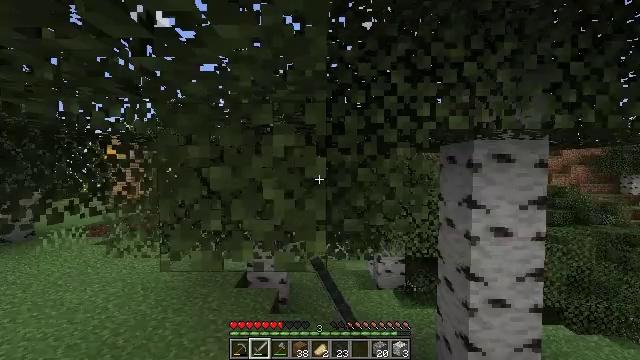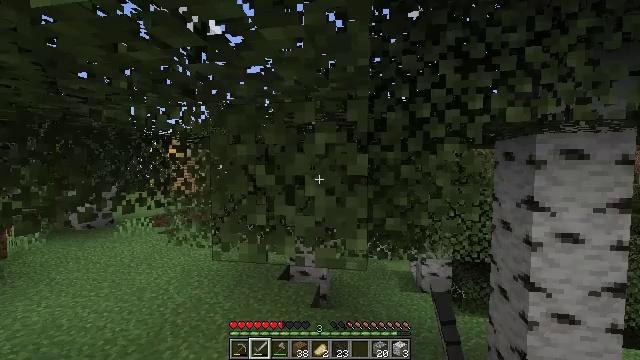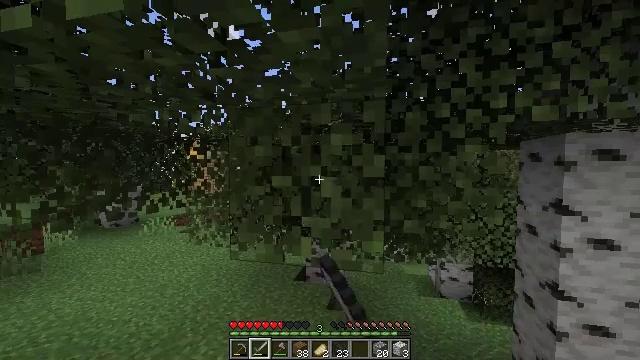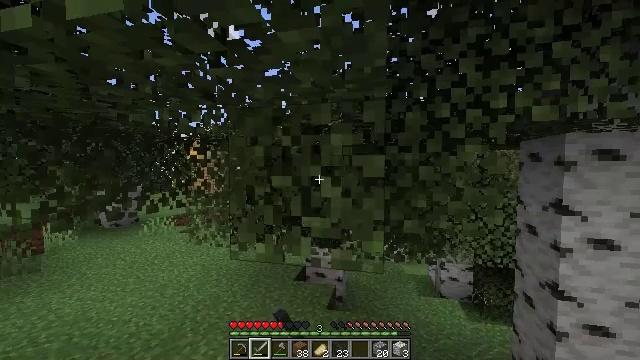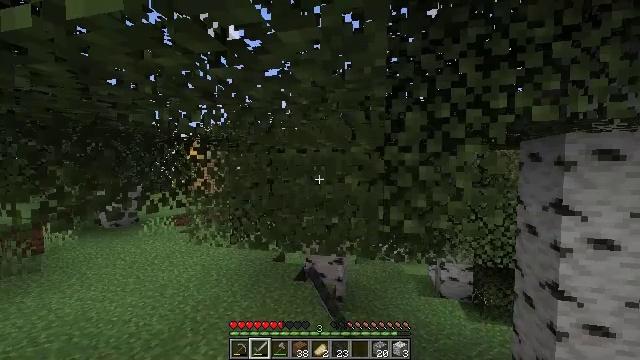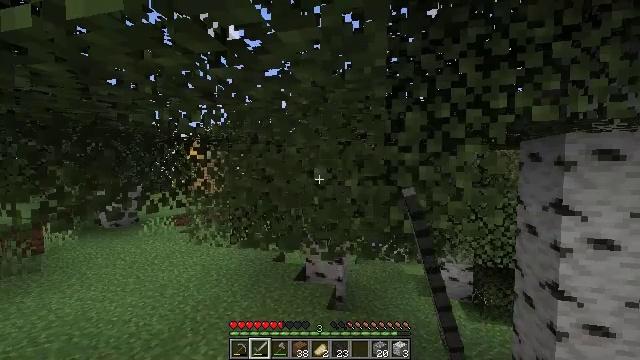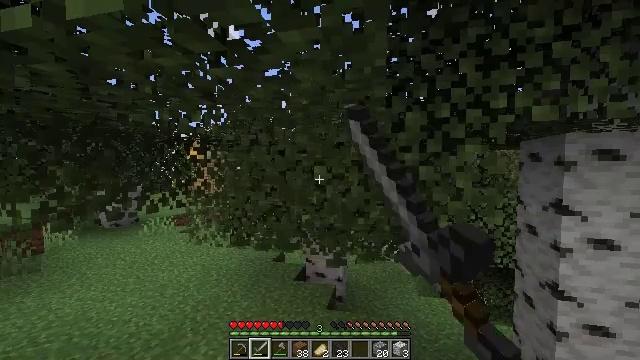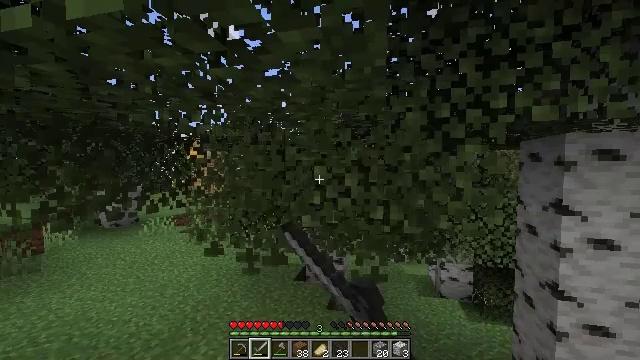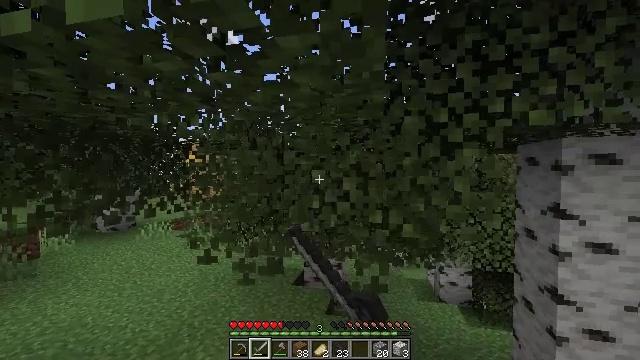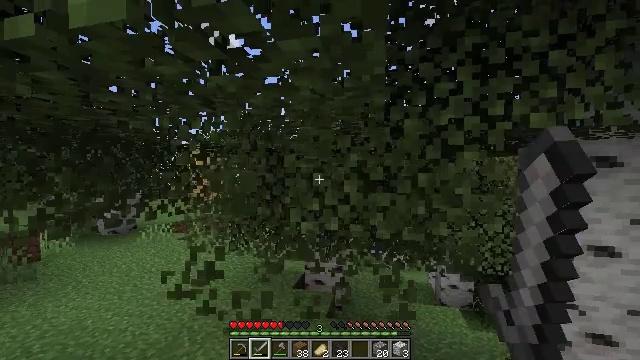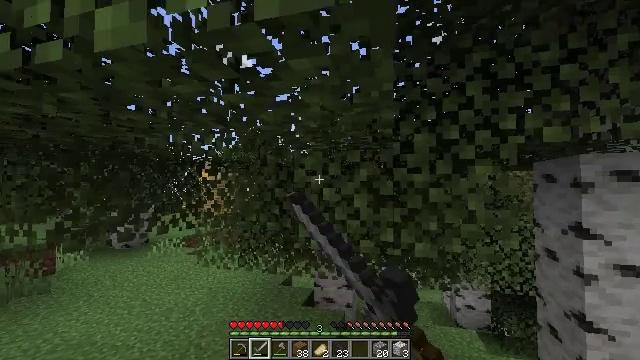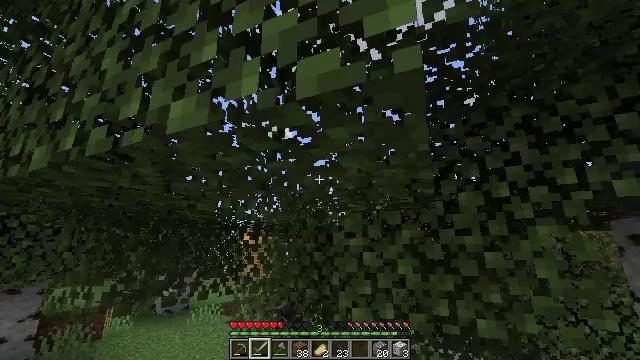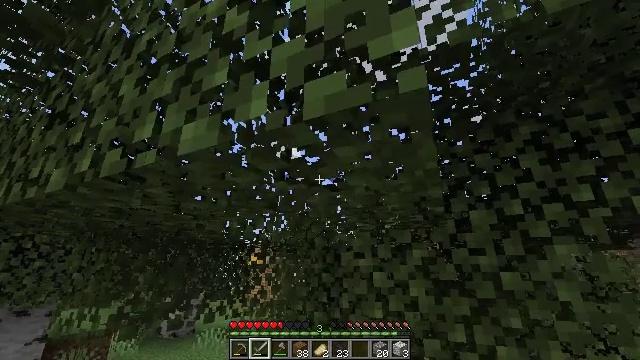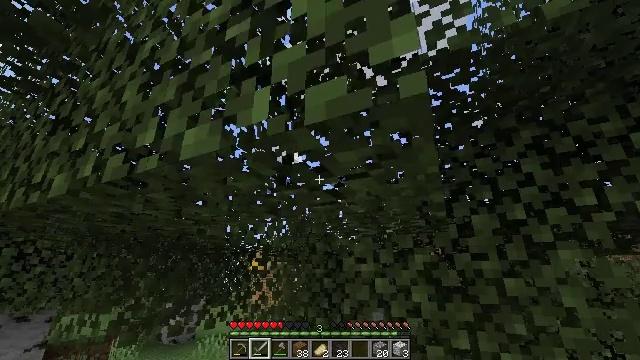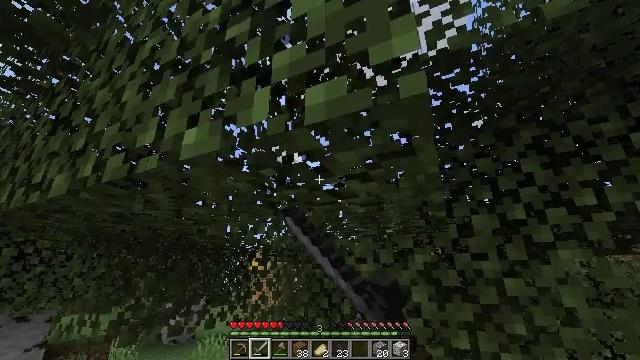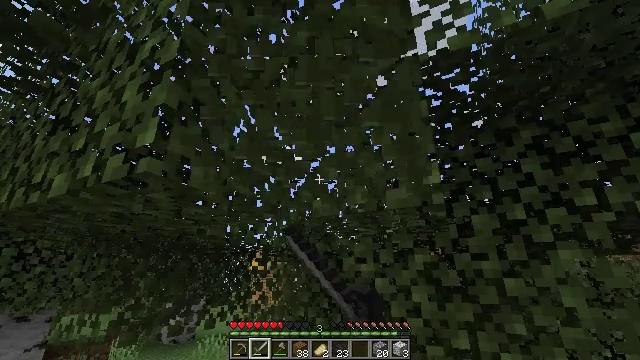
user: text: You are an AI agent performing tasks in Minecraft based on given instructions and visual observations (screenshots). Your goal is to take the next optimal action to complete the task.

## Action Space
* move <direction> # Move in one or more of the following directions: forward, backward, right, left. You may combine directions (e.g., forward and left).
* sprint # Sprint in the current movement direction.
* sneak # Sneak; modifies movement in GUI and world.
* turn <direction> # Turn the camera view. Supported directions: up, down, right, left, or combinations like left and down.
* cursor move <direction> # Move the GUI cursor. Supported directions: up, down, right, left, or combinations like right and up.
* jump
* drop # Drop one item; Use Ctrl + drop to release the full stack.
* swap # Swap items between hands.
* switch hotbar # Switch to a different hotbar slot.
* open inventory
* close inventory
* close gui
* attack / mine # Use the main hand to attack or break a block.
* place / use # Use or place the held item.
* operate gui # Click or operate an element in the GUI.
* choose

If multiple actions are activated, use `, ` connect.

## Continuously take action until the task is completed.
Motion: motion action
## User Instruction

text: Gather birch leaves using hands or shears.
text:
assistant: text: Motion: turn left, attack / mine
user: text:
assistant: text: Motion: turn left, attack / mine
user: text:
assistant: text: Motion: attack / mine
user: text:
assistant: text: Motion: attack / mine
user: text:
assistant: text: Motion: attack / mine
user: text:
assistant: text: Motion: attack / mine
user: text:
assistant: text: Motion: attack / mine
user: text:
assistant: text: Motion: attack / mine
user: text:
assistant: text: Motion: attack / mine
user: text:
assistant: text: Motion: turn left and up, attack / mine
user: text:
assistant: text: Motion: turn left and up, attack / mine
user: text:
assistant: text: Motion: turn left and up, attack / mine
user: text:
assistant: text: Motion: turn up, attack / mine
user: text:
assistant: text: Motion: attack / mine
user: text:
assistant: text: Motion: attack / mine
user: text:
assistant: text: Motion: attack / mine
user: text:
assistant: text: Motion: attack / mine
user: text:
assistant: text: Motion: attack / mine
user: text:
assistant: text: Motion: attack / mine
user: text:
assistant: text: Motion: attack / mine
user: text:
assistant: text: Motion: turn left and up, attack / mine
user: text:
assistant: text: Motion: turn left and up, attack / mine
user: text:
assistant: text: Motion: turn left and up, attack / mine
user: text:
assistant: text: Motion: turn left, attack / mine
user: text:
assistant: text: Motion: attack / mine
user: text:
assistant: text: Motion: attack / mine
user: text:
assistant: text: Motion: attack / mine
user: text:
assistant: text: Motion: attack / mine
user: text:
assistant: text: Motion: attack / mine
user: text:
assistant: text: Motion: attack / mine